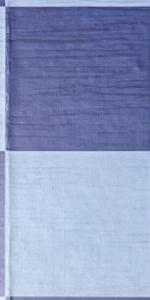
Label: Empty